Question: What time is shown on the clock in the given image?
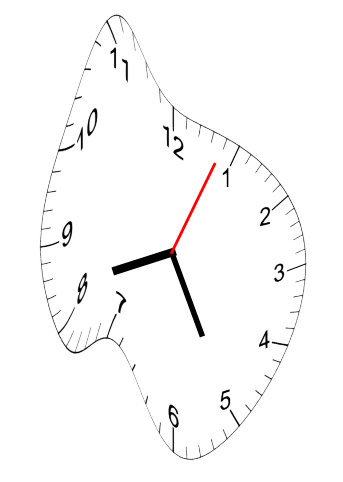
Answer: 08:25:04